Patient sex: F
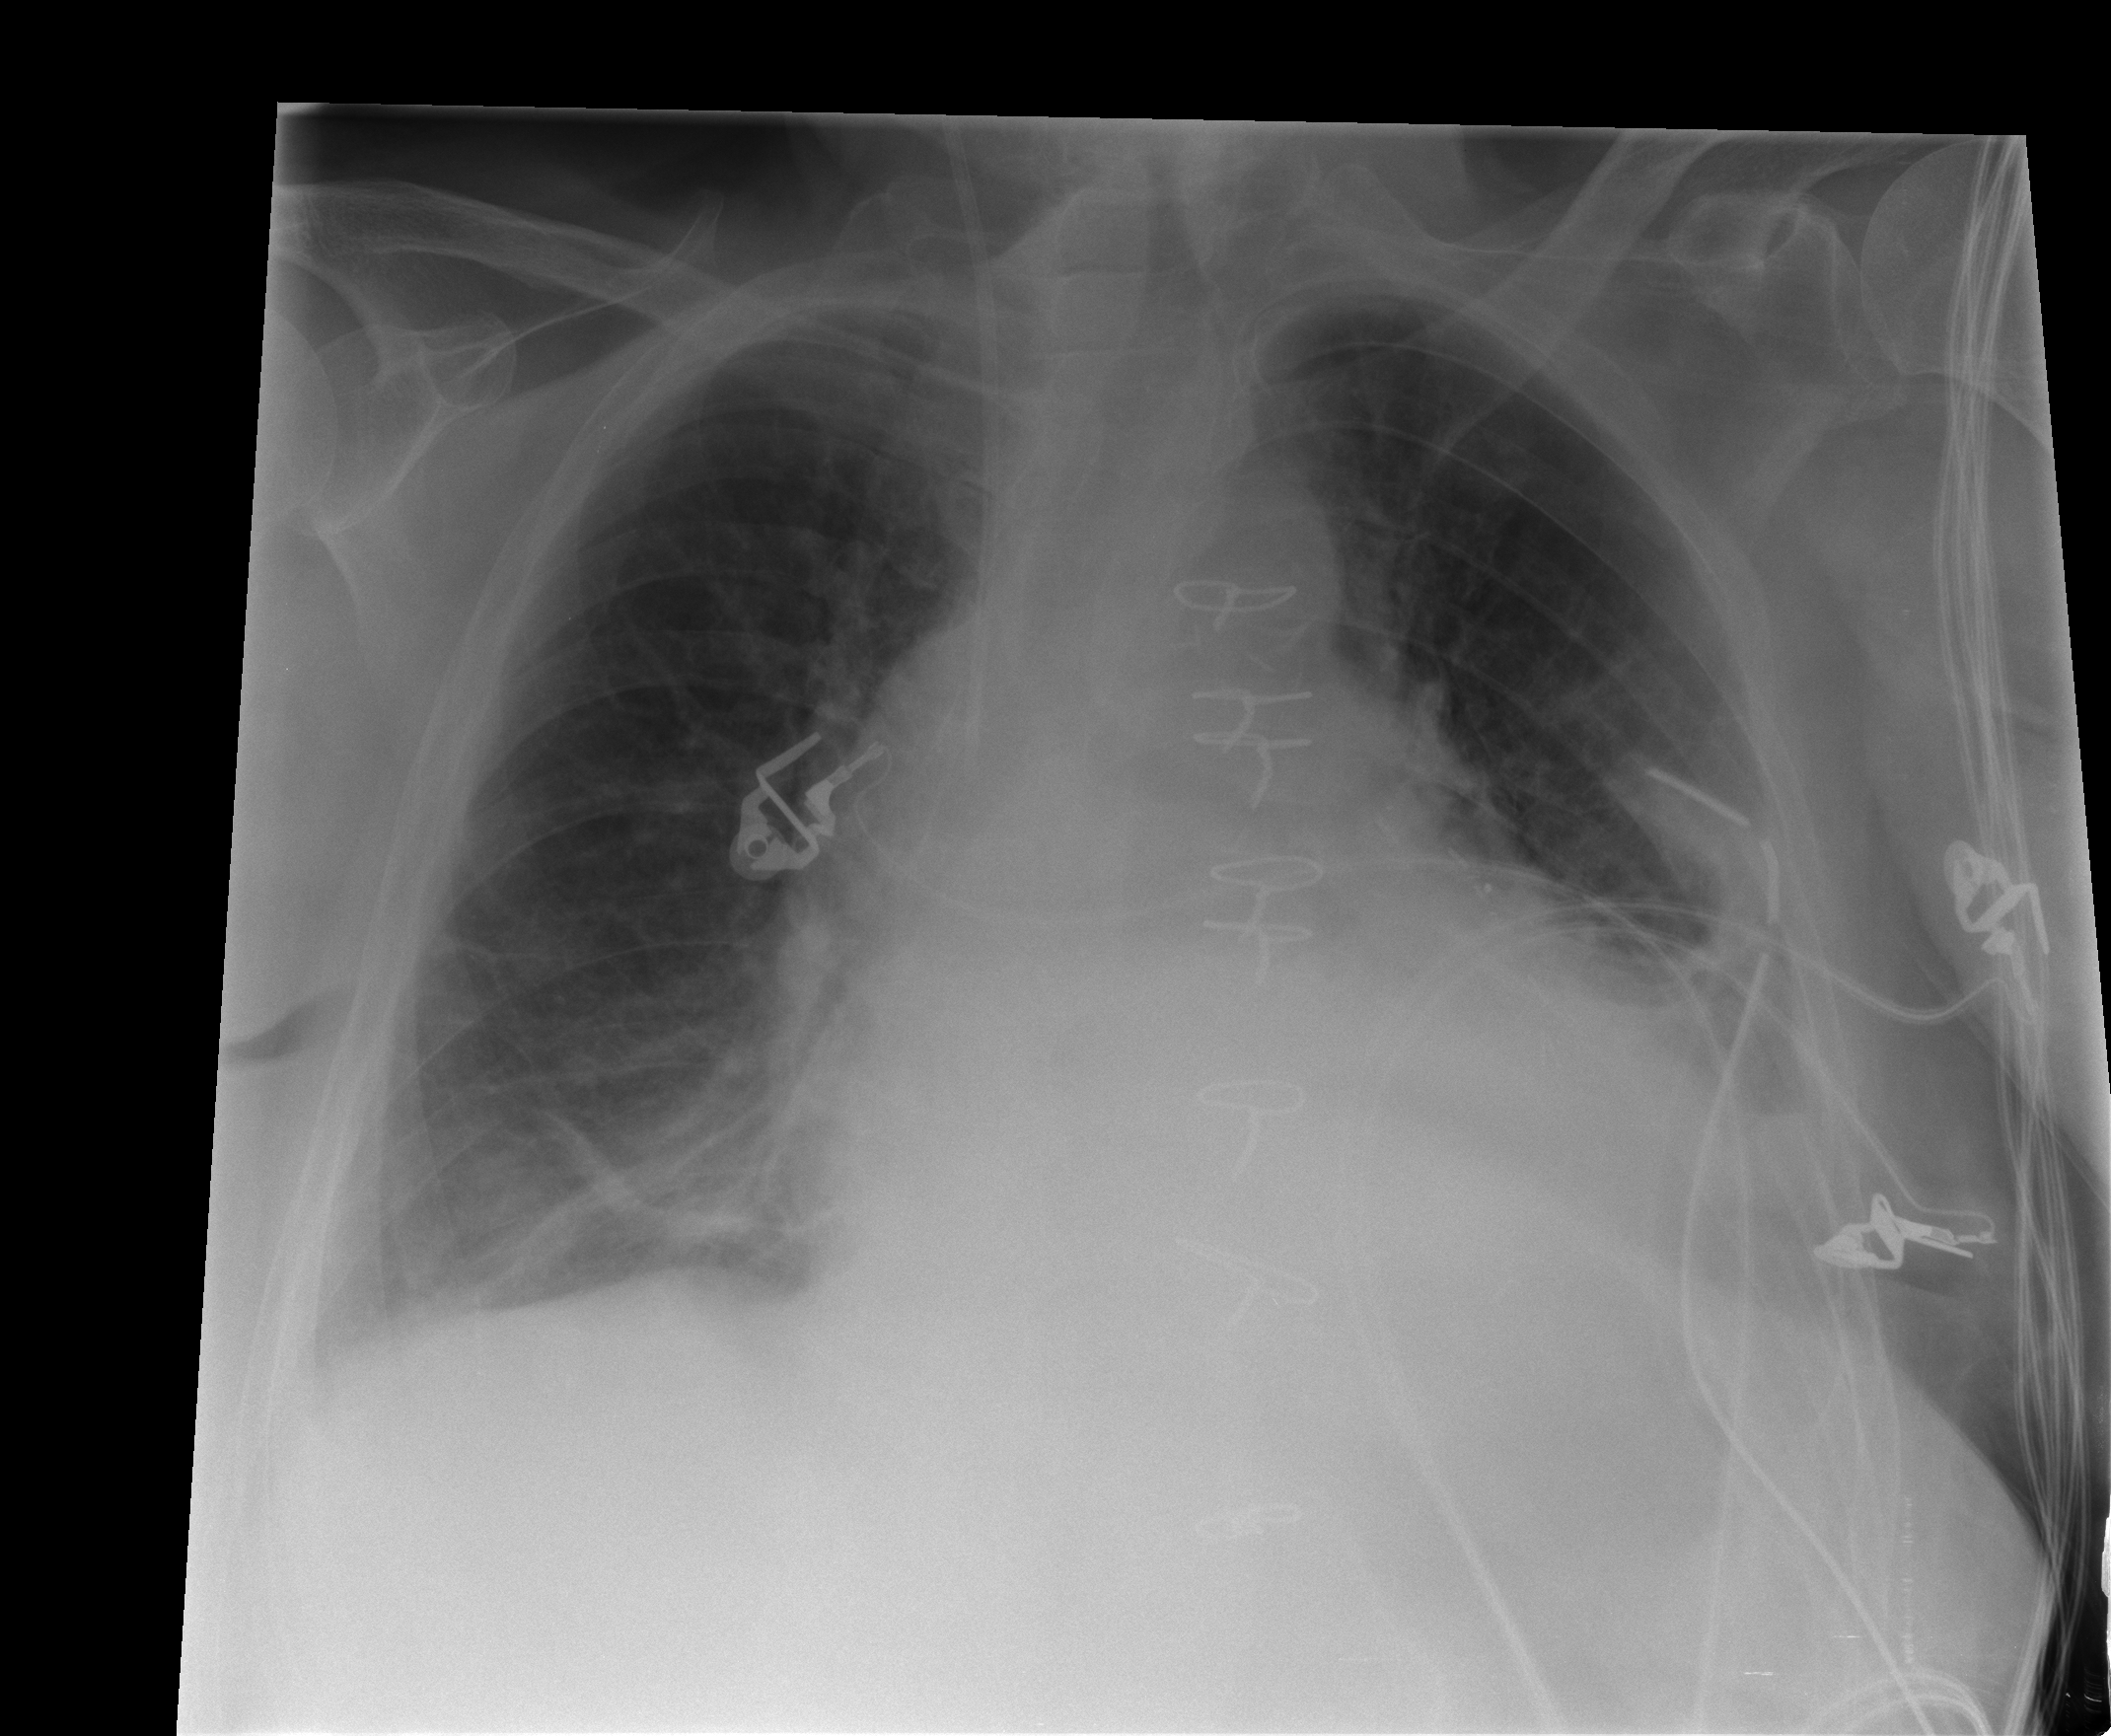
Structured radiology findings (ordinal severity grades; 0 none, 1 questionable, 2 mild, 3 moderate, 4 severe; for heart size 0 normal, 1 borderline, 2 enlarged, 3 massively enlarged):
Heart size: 2
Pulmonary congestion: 2
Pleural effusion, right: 1
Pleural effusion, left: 2
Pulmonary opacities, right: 0
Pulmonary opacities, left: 1
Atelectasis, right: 2
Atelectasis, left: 2